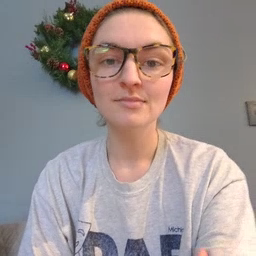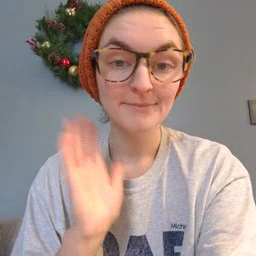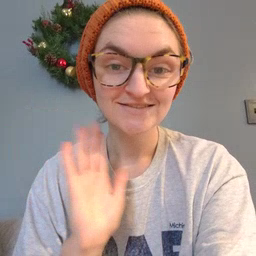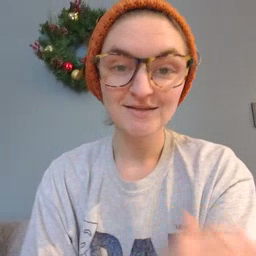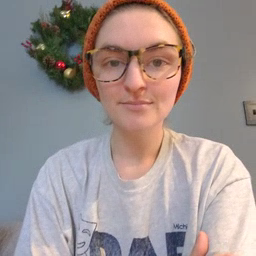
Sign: bye